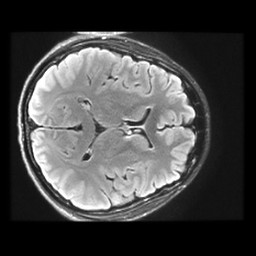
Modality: FLAIR
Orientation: axial
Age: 24
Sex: female
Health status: healthy
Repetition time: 12 s
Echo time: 0.09782 s